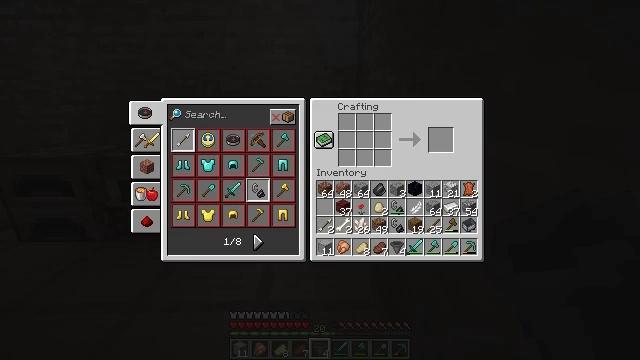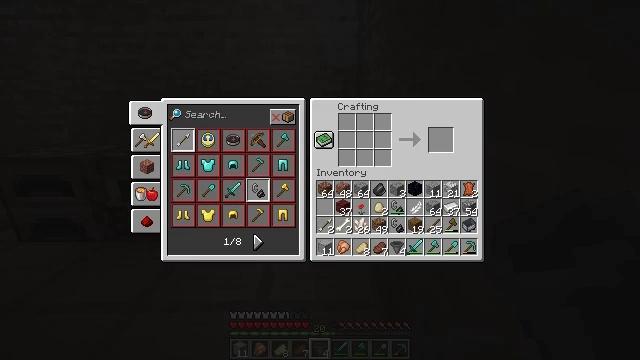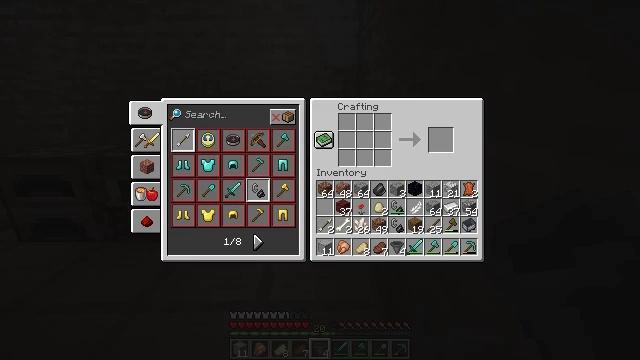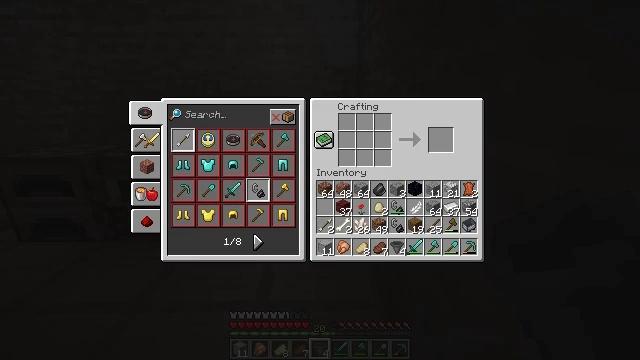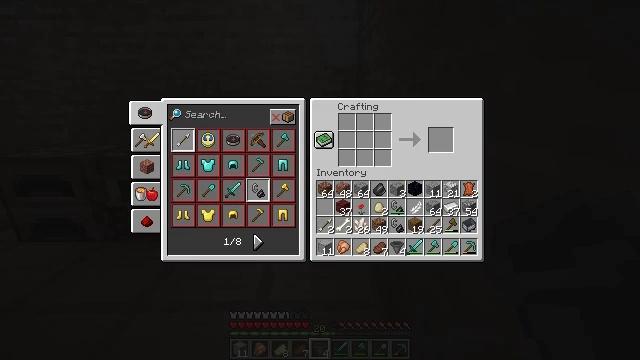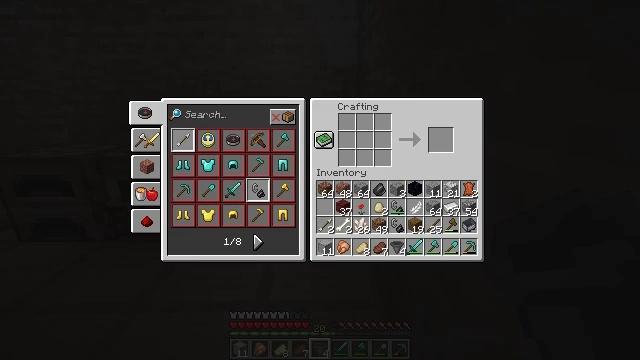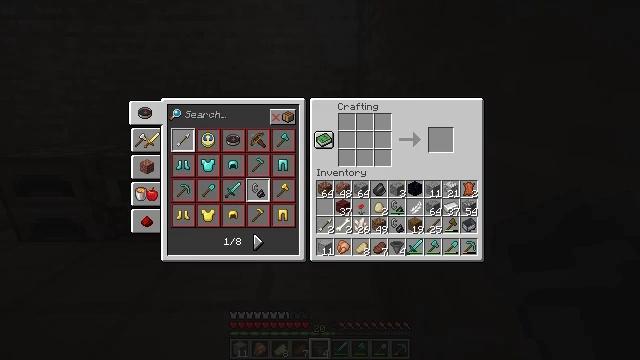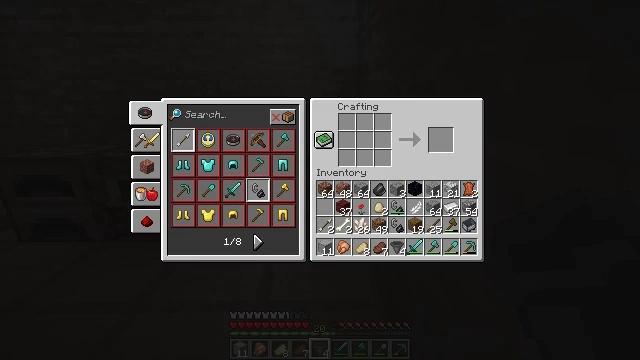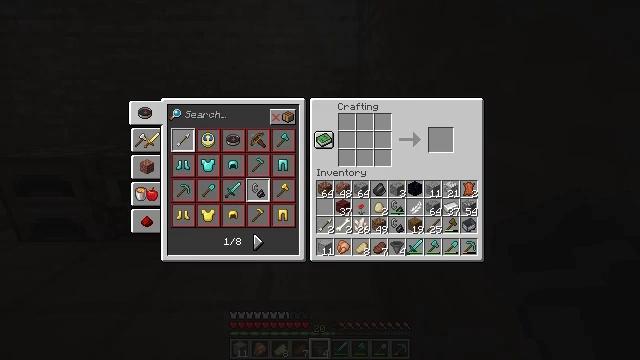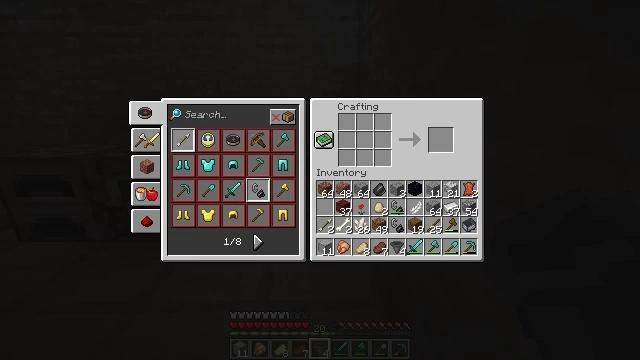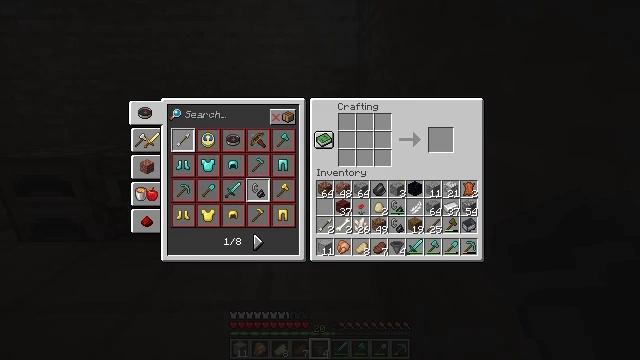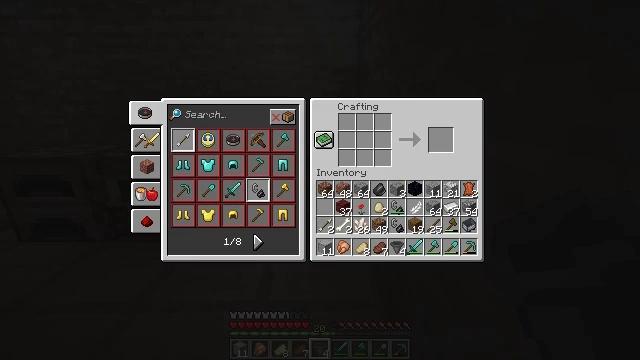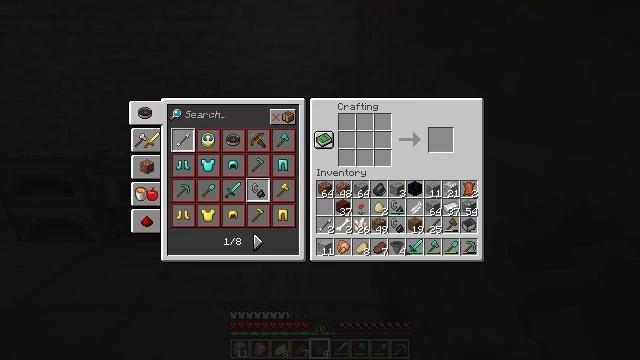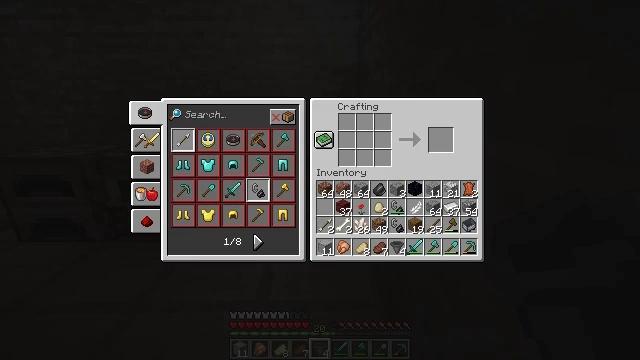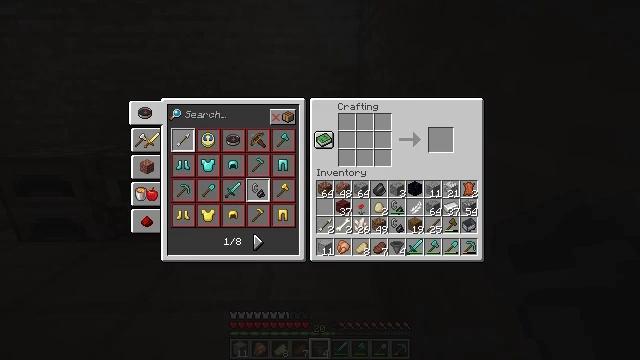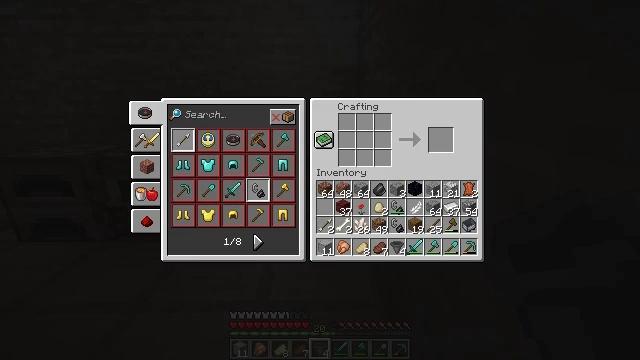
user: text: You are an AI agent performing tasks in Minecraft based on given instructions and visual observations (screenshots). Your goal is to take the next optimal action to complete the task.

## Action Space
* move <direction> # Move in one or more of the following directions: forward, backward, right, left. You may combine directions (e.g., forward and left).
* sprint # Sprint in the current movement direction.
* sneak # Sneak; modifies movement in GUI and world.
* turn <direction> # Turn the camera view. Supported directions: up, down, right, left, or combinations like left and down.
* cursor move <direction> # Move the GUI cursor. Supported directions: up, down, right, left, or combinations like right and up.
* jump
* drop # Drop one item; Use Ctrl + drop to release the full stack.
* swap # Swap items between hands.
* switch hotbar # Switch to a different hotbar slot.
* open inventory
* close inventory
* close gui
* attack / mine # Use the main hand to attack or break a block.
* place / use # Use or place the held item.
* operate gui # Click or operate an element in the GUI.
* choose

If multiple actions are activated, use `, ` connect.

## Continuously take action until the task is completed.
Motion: motion action
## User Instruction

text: Craft the hopper minecart by combining a hopper and minecart.
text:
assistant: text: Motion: no_op
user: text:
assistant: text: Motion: no_op
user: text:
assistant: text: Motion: no_op
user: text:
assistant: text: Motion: no_op
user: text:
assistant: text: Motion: no_op
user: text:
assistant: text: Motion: no_op
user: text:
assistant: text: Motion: no_op
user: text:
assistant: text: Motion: no_op
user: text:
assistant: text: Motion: no_op
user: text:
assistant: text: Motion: no_op
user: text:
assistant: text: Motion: no_op
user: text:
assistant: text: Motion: no_op
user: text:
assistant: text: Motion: no_op
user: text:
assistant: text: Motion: no_op
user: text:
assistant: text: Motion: no_op
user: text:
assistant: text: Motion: no_op
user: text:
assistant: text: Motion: no_op
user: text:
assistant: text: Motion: no_op
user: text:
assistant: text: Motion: no_op
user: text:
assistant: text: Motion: no_op
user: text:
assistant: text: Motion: no_op
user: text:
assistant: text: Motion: no_op
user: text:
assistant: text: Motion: no_op
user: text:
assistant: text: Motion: no_op
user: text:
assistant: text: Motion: no_op
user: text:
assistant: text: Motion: no_op
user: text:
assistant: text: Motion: no_op
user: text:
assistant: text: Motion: no_op
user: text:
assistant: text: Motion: no_op
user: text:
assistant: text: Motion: no_op